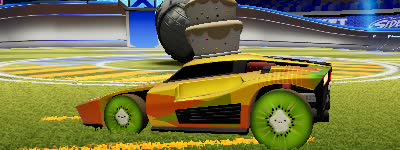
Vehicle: breakout